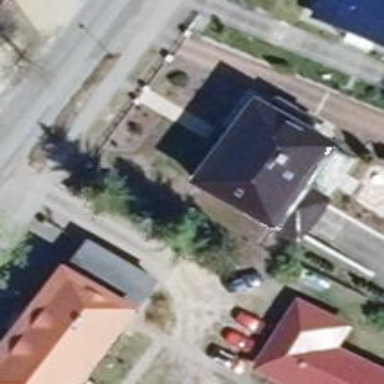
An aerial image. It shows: Detached building with hipped roof shape.